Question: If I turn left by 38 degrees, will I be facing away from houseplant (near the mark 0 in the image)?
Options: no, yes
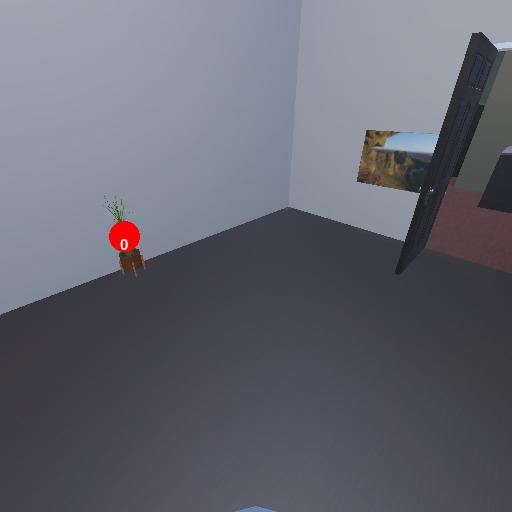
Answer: no